Question: I have my desktop application. I would like to send post request to server URL using mutual authentication in C#. I have written following code:
'''
System::Net::ServicePointManager::SecurityProtocol = SecurityProtocolType::Tls12;
WebRequestHandler ^ clientHandler = gcnew WebRequestHandler();
X509Certificates::X509Certificate2^ modCert = gcnew X509Certificates::X509Certificate2("Dev.pfx", "test");
clientHandler->ClientCertificates->Add(cerInter);
clientHandler->AuthenticationLevel = System::Net::Security::AuthenticationLevel::MutualAuthRequested;
clientHandler->ClientCertificateOptions = ClientCertificateOption::Manual;
httpClient = gcnew HttpClient(clientHandler);
HttpContent ^ httpContent = gcnew ByteArrayContent(state->postBody);
httpContent->Headers->ContentType = gcnew MediaTypeHeaderValue("application/octet-stream");
resultTask = httpClient->PostAsync(state->httpRequest, httpContent);
'''
Now post request is throwing exception that it is connection is forcefully closed by remote host. I have used 'wireshark' and it shows that client certificate in client response is of zero length. Even if I don't add any certificate in 'WebRequestHandler', I get the same response. Can someone please help me to solve this issue or guide me for possible solutions.

Hi All, I have found the issue. I have to set client certificate in local store.
'''
X509Certificates::X509Store store(X509Certificates::StoreName::Root, X509Certificates::StoreLocation::LocalMachine);
store.Ostore. Openrtificates::OpenFlags::ReadWrite);
store. Add(cerInter);
'''
However, I am facing the issue that if I don't run my application as administrator, then it throws access right exception.
If I use StoreLocation::CurrentUser, it pop up message for approval.
Can someone please suggests, how can I Use it with StoreLocation::CurrentUser without prompting the message?
Besides it, I will really appreciate if someone can suggests, if this is the right approach?
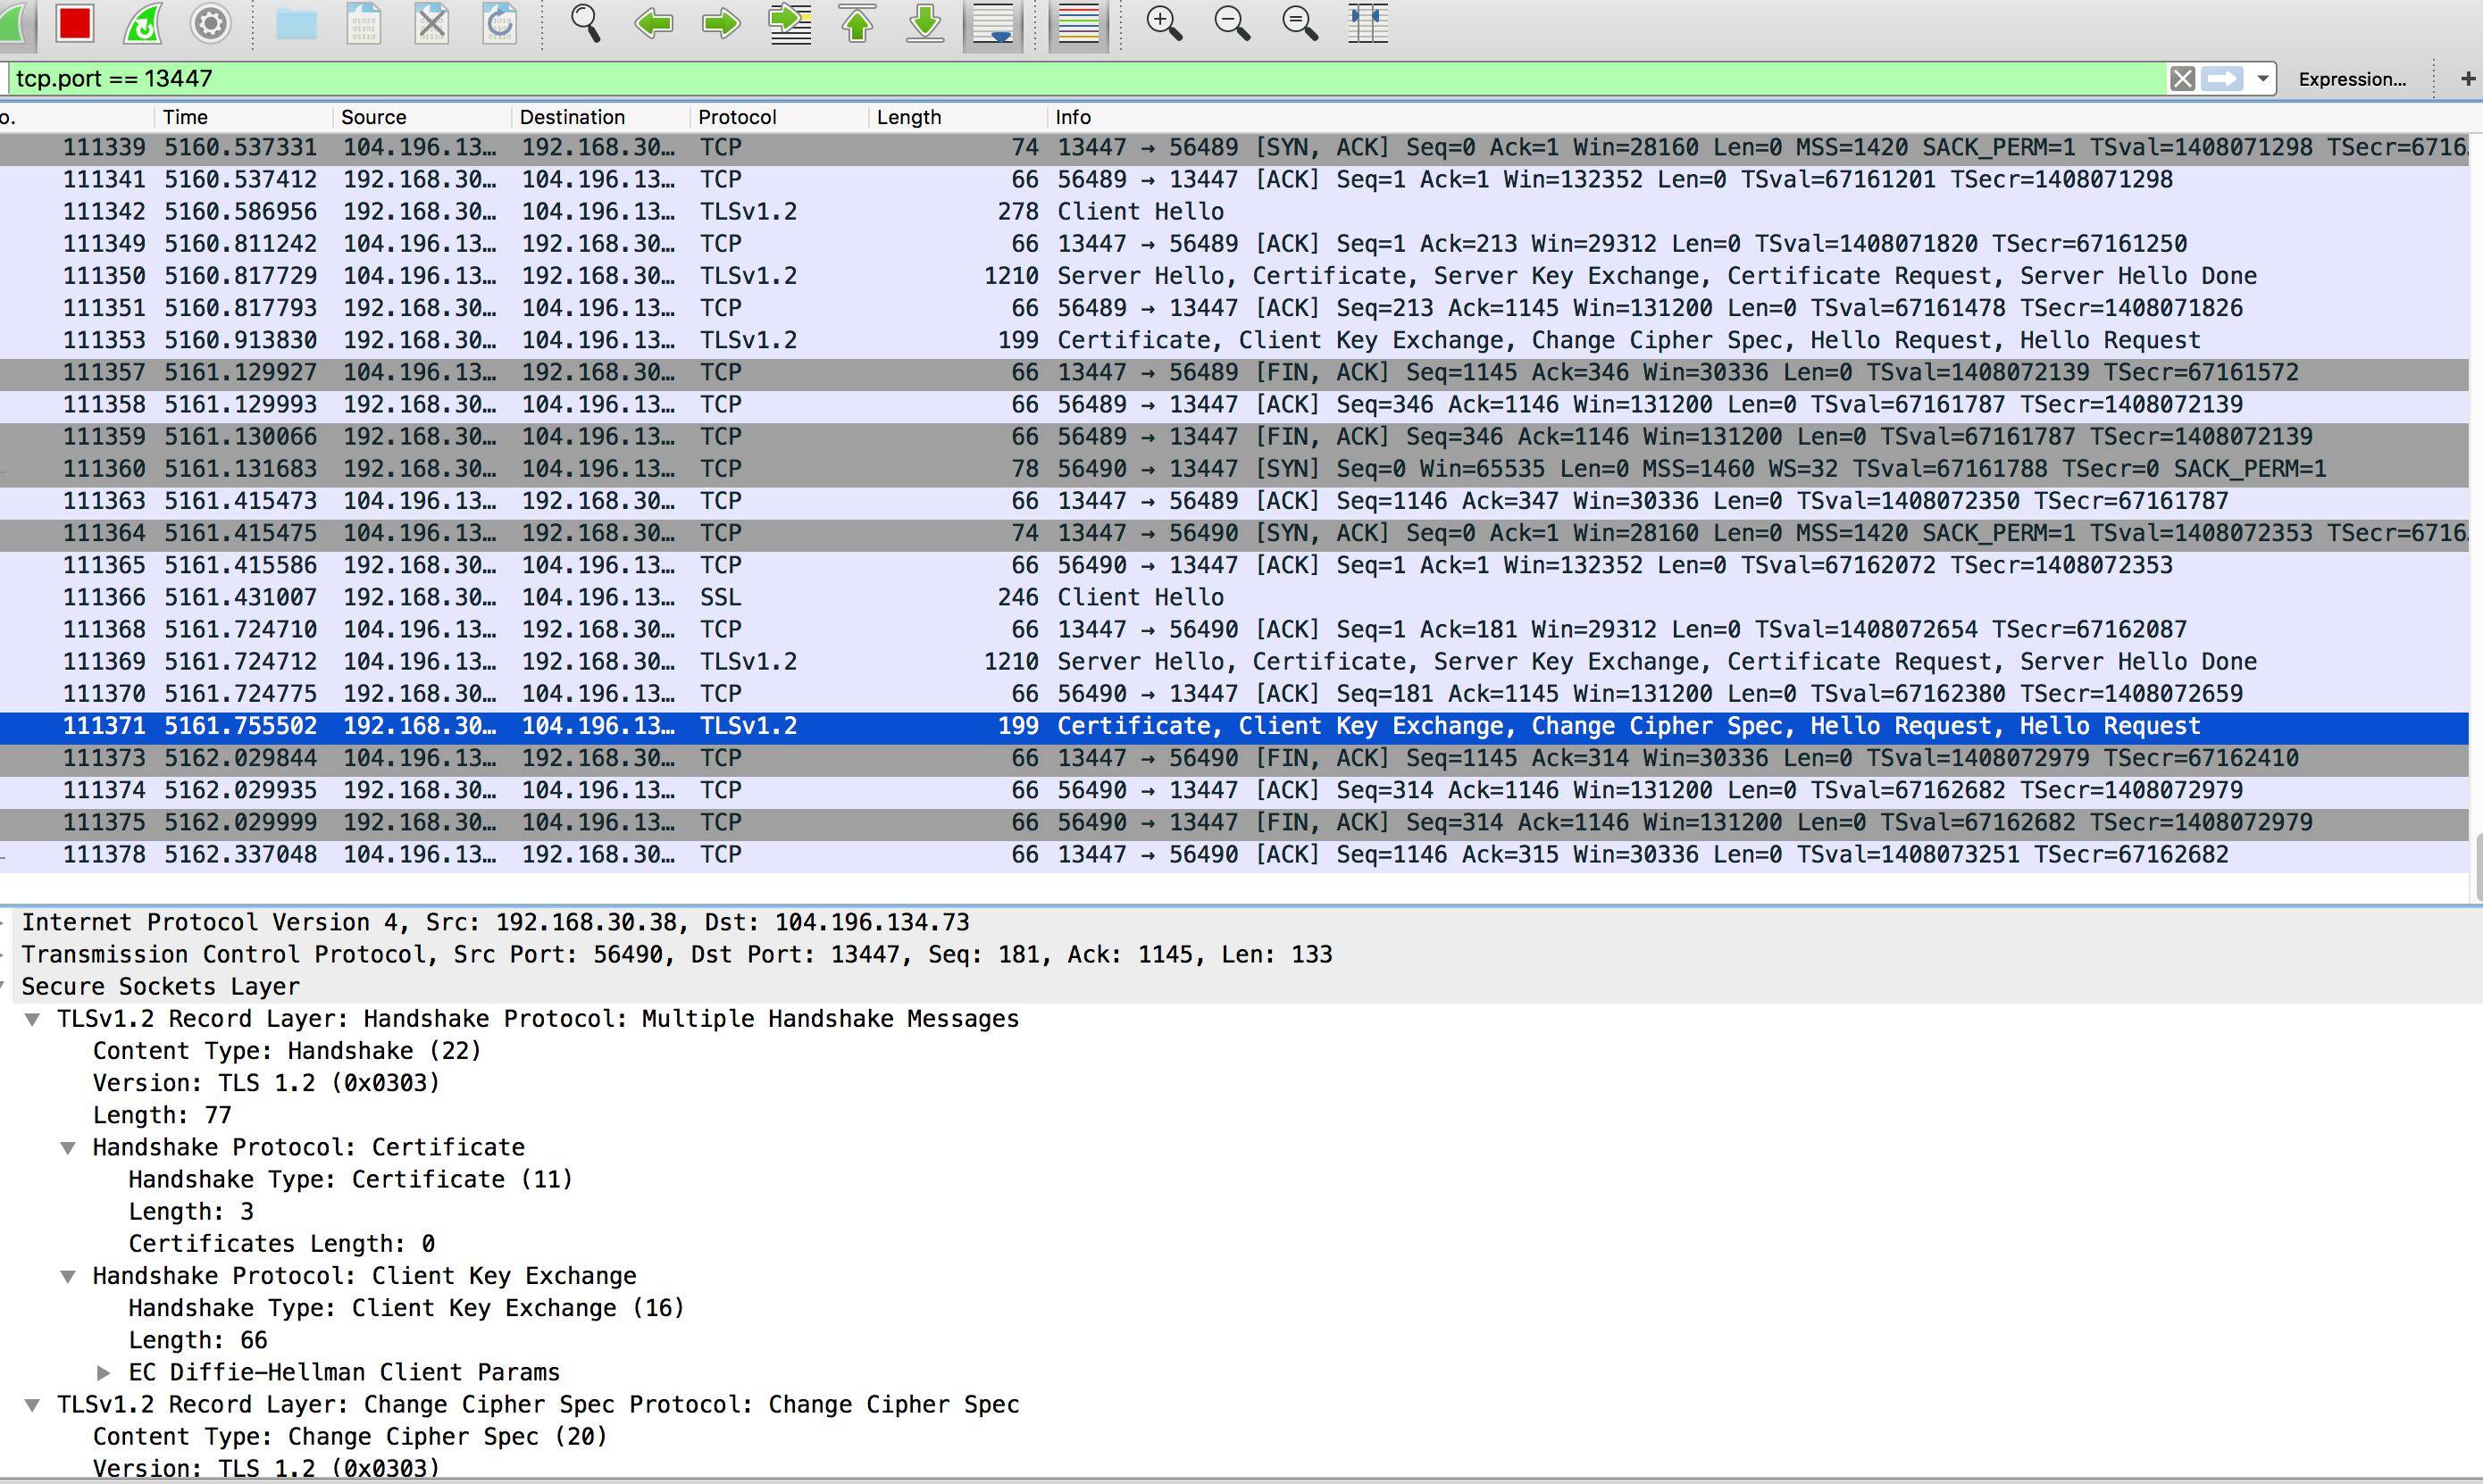
Answer: By Windows' design, you cannot add certificates to the per-user store without a prompt. You can add certificates to the Local Machine store, but only when running with Administrative rights.
You should only need to add the certificate to the user's store once (e.g. during first run or setup).